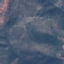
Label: HerbaceousVegetation